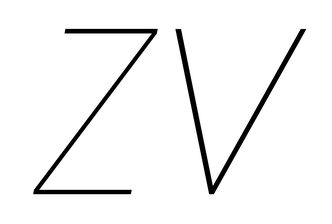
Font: Poppins-ThinItalic